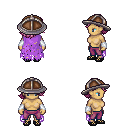
a pixel art fantasy rpg character, female body template, human, tanned skin, maroon tattered cape, magenta pants, pink swoop hairstyle, chain helm, white cloth bracers, ghillies, four views (front, back, left, right), 2x2 character sprite sheet, small pixel art, hard edges, no anti-aliasing